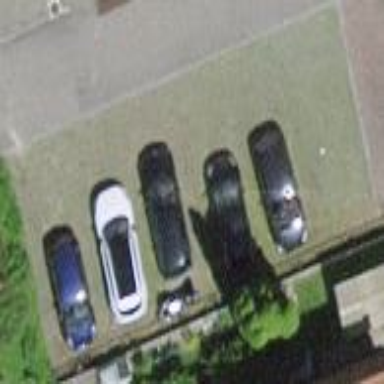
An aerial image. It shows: Parking area.